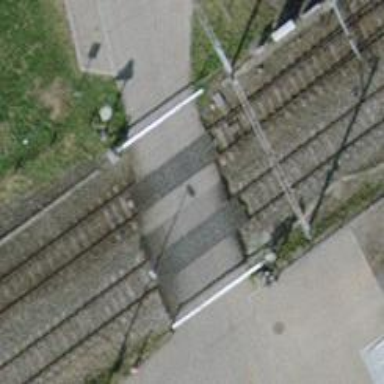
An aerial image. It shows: Full barrier level crossing along the railway.